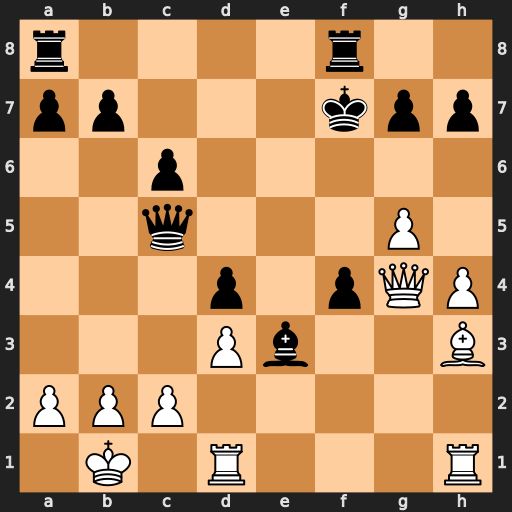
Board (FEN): r4r2/pp3kpp/2p5/2q3P1/3p1pQP/3Pb2B/PPP5/1K1R3R
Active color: w
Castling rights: -
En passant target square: -
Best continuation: Qe6#